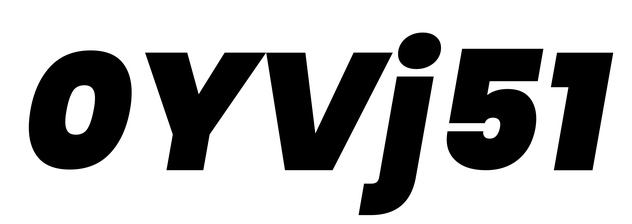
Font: Poppins-BlackItalic